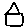
Label: house